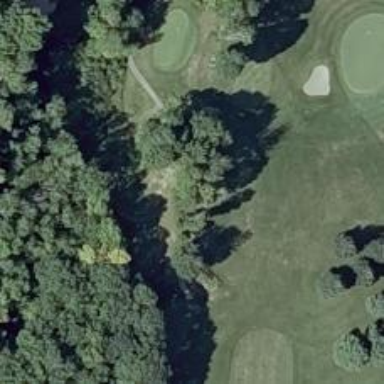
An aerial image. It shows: Well-maintained path intended for golf.